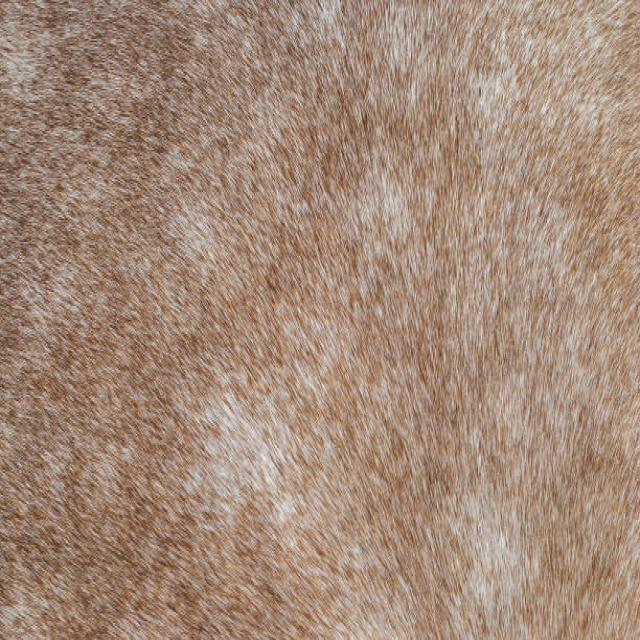
Healthy canine skin — no visible lesions, inflammation, or abnormalities. The skin and coat appear normal.